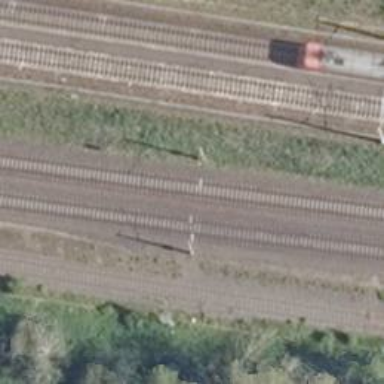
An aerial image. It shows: Milestone along the railway track with catenary mast.